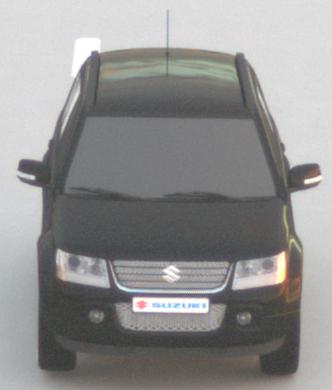
Make: Suzuki
Model: Grand Vitara
Detailed model: Gen. 1 JT
Model produced from: 2009
Model produced until: 2012
Doors: 5
Color: black
Road condition: dry road
Daytime: sunrise or sunset
Contrast: medium contrast